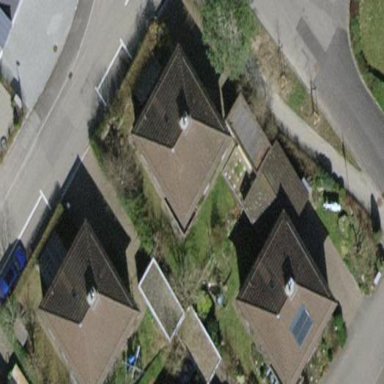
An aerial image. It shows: Detached building with flat roof.